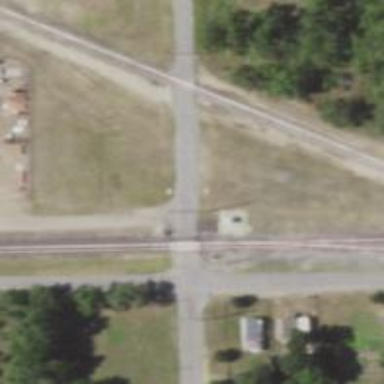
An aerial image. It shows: Railway track.